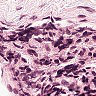
Metastatic tissue present: no